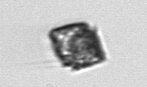
Label: Kryptoperidinium_triquetrum